Question: I need to create image viewer and it should show 3-4 previews of images like image carousel. Here it is an example

How can I create such effect in android .If someone has code example , I would be very grateful if you share it.
Thanks in advance.
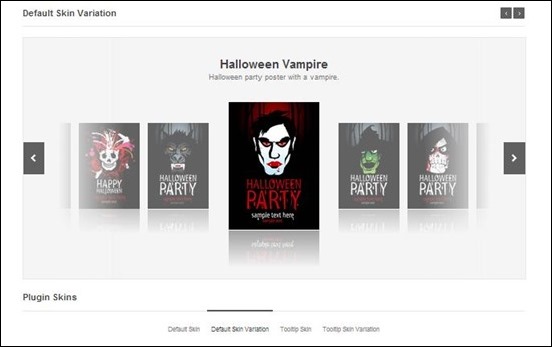
Answer: Check out <URL> controll in android.
A Data controls take various forms, one of the mostly used being the Listview. With the emerging "finger friendly" technologies, various controls have been developed to take advantage of easier data browsing. Android's natively supports the Gallery view which is implemented from the <URL>
Hope this will guide you.